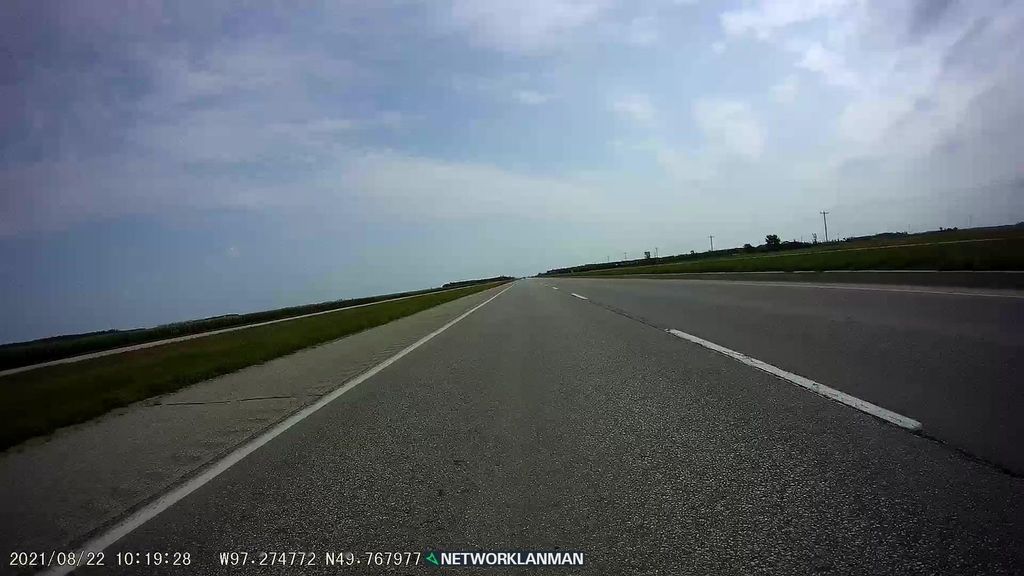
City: winnipeg